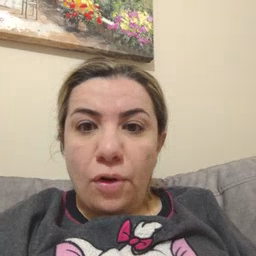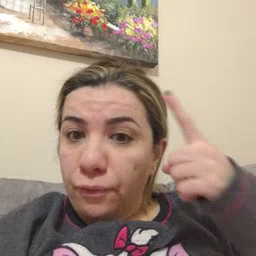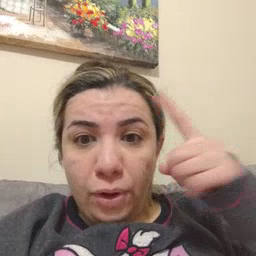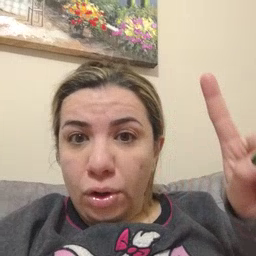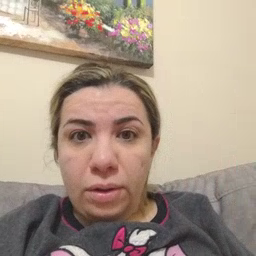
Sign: for